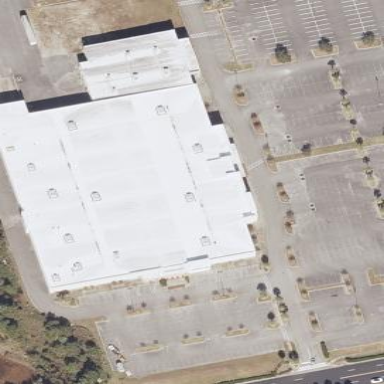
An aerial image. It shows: Department store building.